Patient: sex F, age 71
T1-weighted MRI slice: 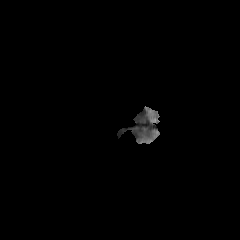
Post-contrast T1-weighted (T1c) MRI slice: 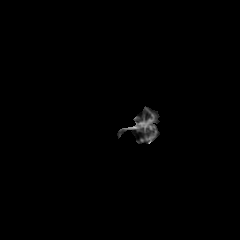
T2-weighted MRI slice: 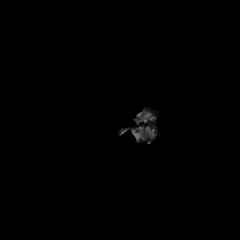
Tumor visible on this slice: no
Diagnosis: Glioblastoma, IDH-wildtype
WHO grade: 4